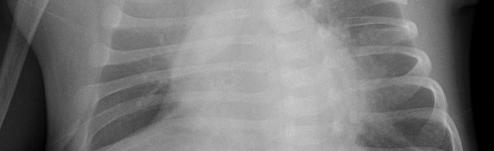
Diagnosis: PNEUMONIA